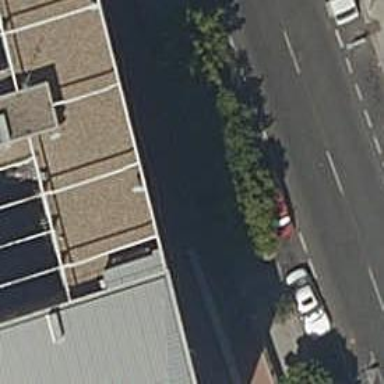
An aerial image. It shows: Taxi stand.